Interaction volume radius: 5 \u00c5
Interaction volume height: 30 \u00c5
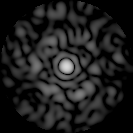
Disorder parameter: 0.8215